Question: To facilitate code reuse across projects, I set up this (quick and dirty) method to access recent projects.

In the current project, I add a link () to a folder that contains links to recent projects. This enabled me to access those files without having to open the whole project (this worked in Espresso).
In Sublime Text, links are not followed and symlinks mess with the file search (files in the linked folders appear in the panel, so I might open the wrong file)
The question is:
Plugins and alternative workflows are welcome.
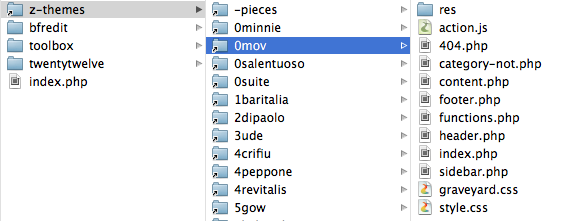
Answer: This is what I use now: I created a "project" just for the older files.

- - - -
Only thing is that I'll have to keep a separate window open just for this, but it's not a big deal.